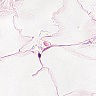
Metastatic tissue present: no